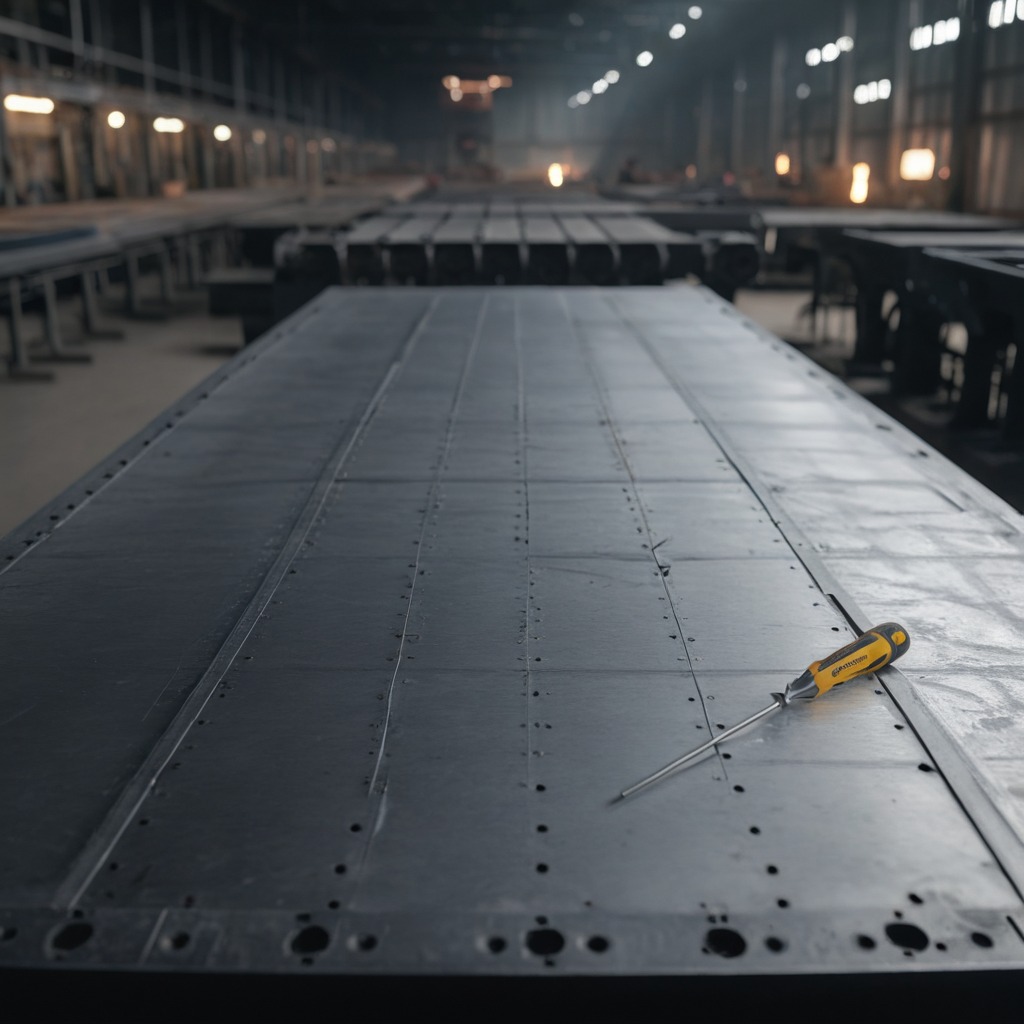
A screwdriver is lying on the cold steel table in a mining workshop.